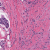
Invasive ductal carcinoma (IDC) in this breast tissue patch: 1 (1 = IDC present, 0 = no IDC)